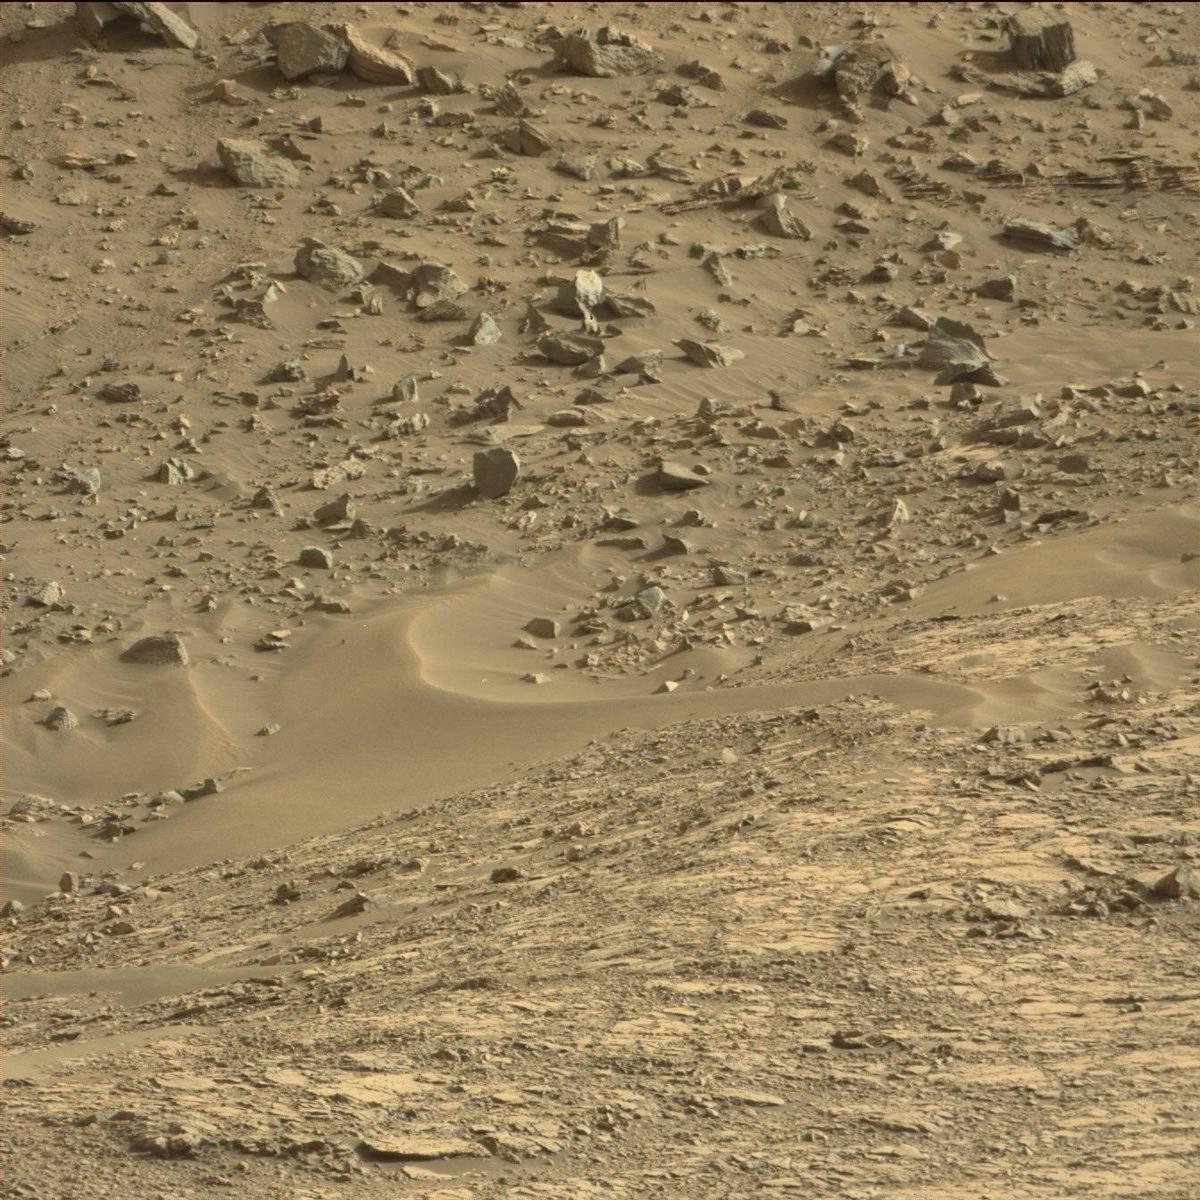
Terrain classes present: Bedrock, Sand / Soil